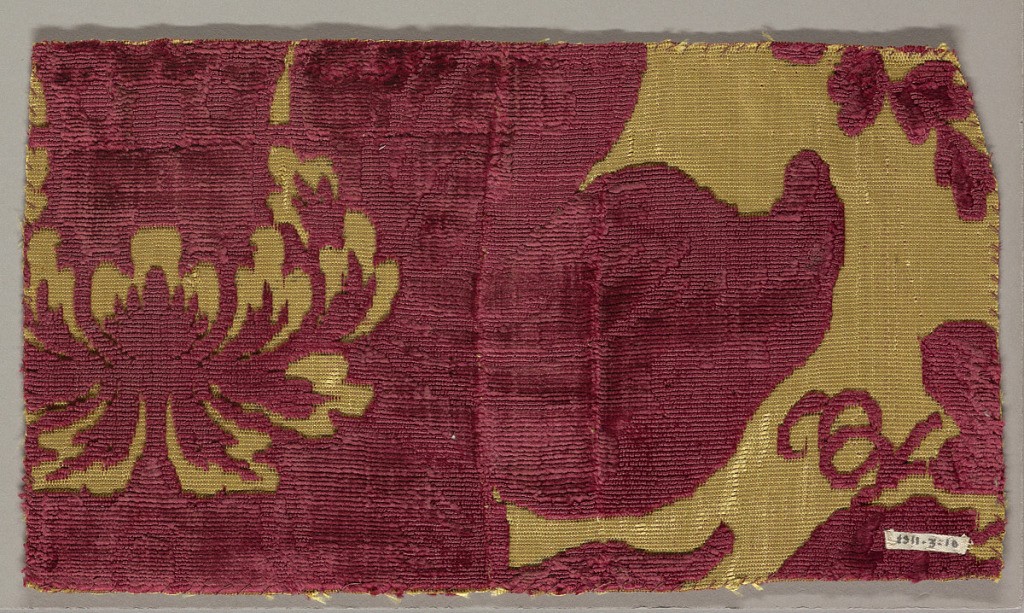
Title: Fragment
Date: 17th century
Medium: silk, metallic threads Technique: cut and uncut (ciselé) supplementary warp pile in a satin ground (velvet)
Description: Very incomplete design of a large-scale flower in cut and uncut red pile on a yellow ground. Originally with flat metallic strips that floated across the ground, but these are almost entirely gone.